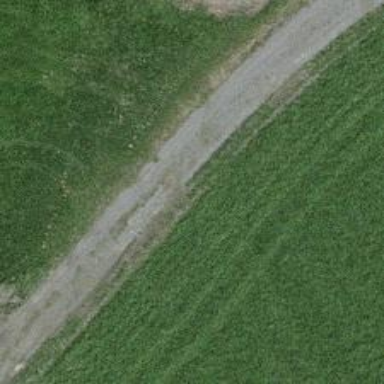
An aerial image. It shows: Track with pebblestone surface graded as grade3.